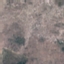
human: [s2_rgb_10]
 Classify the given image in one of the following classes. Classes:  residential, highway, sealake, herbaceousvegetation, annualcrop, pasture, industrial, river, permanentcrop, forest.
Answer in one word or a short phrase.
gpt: HerbaceousVegetation